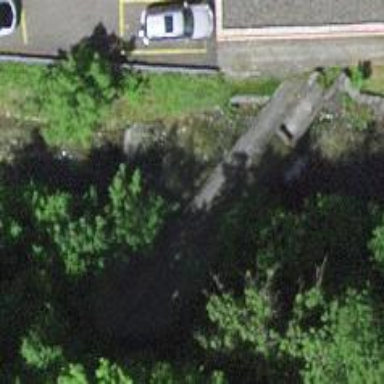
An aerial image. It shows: Path on boardwalk bridge.